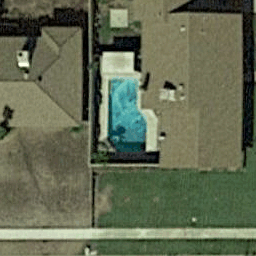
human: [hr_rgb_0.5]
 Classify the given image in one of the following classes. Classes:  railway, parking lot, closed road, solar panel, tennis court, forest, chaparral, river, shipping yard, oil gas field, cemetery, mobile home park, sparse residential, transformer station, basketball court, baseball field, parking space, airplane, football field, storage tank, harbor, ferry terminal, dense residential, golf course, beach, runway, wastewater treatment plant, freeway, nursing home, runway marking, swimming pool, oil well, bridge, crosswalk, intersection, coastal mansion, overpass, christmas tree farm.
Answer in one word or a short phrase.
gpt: swimming pool